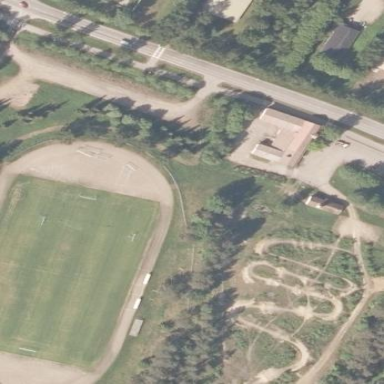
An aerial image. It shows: Soccer pitch with grass surface for leisure and sports.